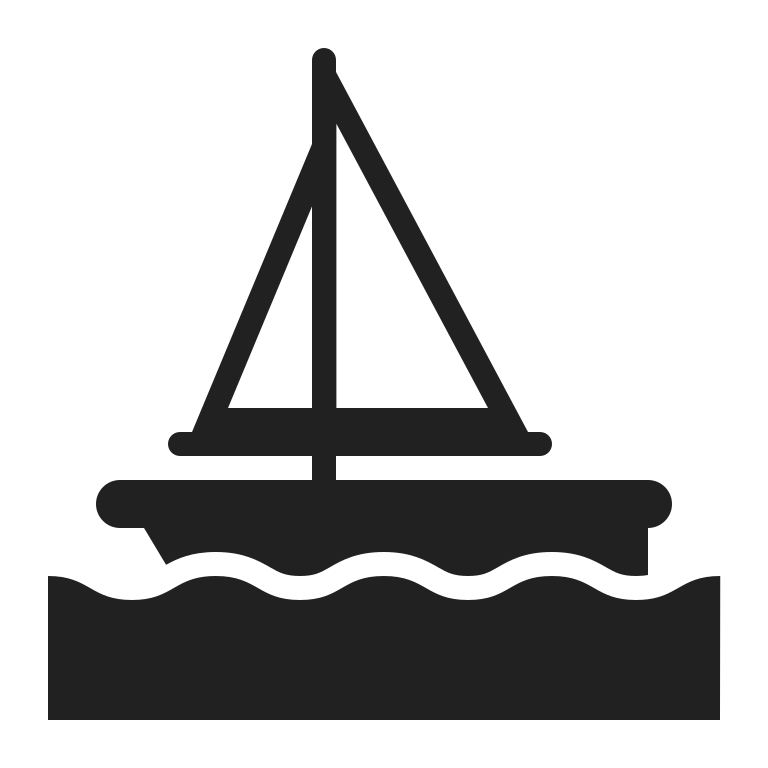
sailboat high contrast